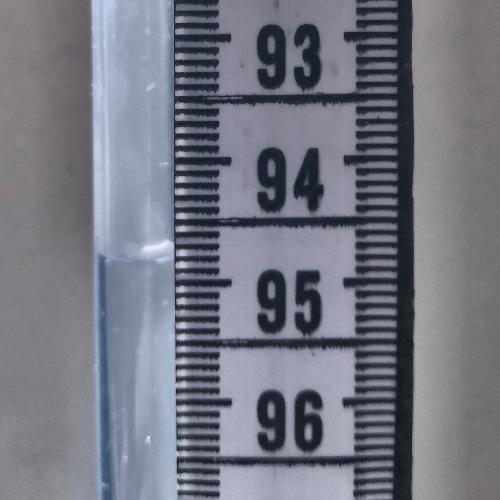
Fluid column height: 94.8 cm